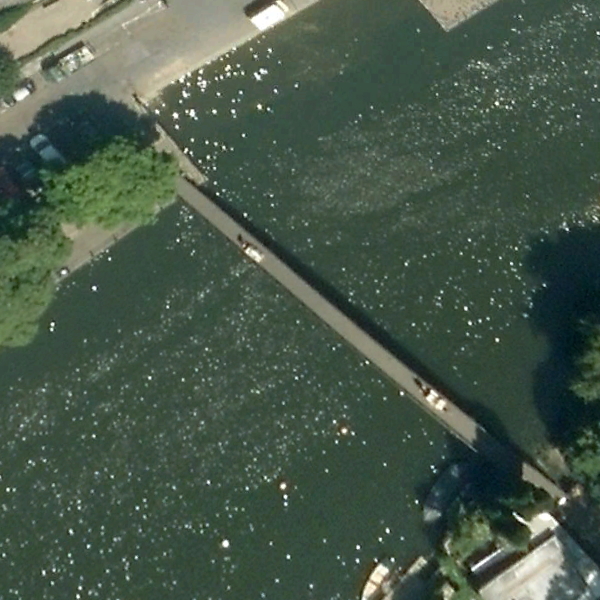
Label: Bridge